Interaction volume radius: 10 \u00c5
Interaction volume height: 10 \u00c5
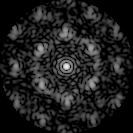
Disorder parameter: 0.5074